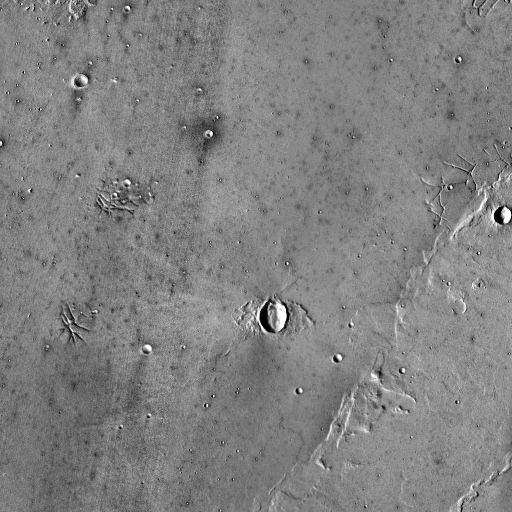
Crater classes present: Background, Other, Buried